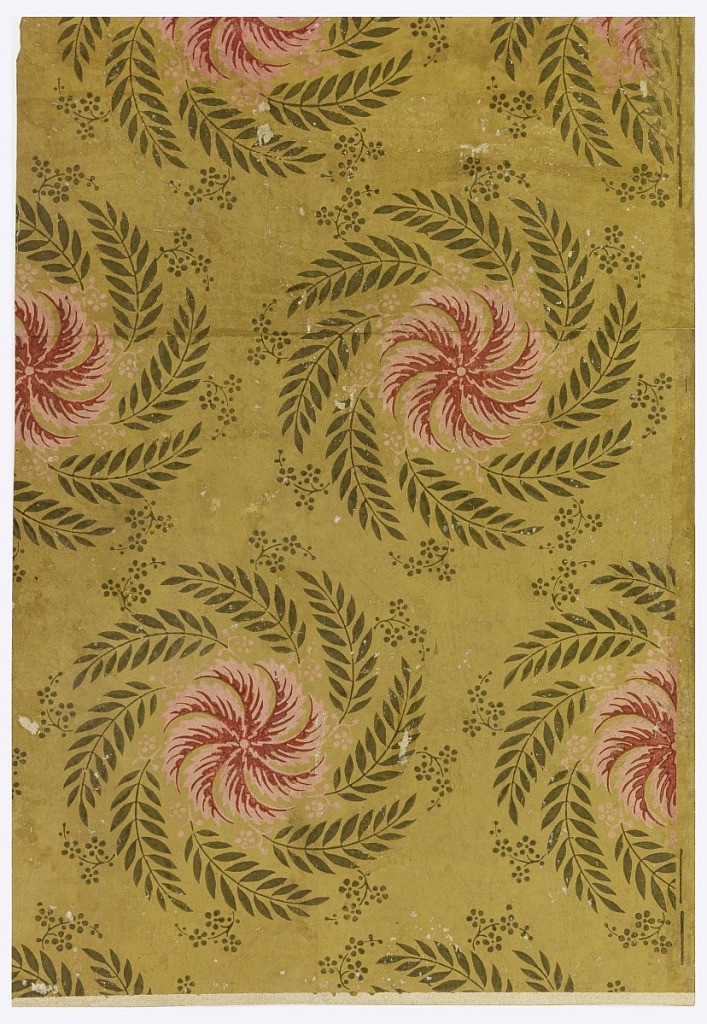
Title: Sidewall
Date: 1820–30
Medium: Block-printed on handmade paper
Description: Vertical rectangle. Staggered repeat of large whorls of foliage, or wreath, with pink leaf-forms at center.